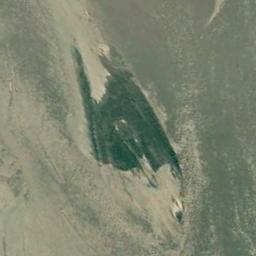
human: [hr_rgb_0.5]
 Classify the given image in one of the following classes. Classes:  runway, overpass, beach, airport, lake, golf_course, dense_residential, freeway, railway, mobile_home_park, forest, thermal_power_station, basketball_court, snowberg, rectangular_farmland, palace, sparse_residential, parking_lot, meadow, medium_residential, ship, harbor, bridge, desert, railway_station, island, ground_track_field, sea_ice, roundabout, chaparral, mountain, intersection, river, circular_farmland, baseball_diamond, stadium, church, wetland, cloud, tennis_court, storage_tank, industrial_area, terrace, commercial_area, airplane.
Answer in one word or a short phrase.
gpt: island